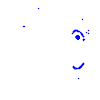
Particle: kaon